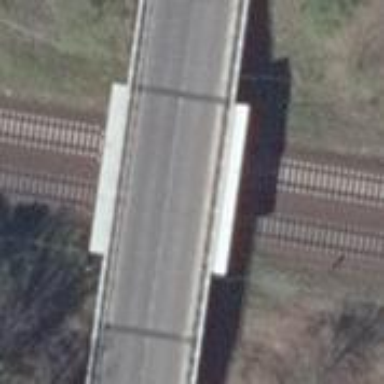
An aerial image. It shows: Beam bridge made by humans.